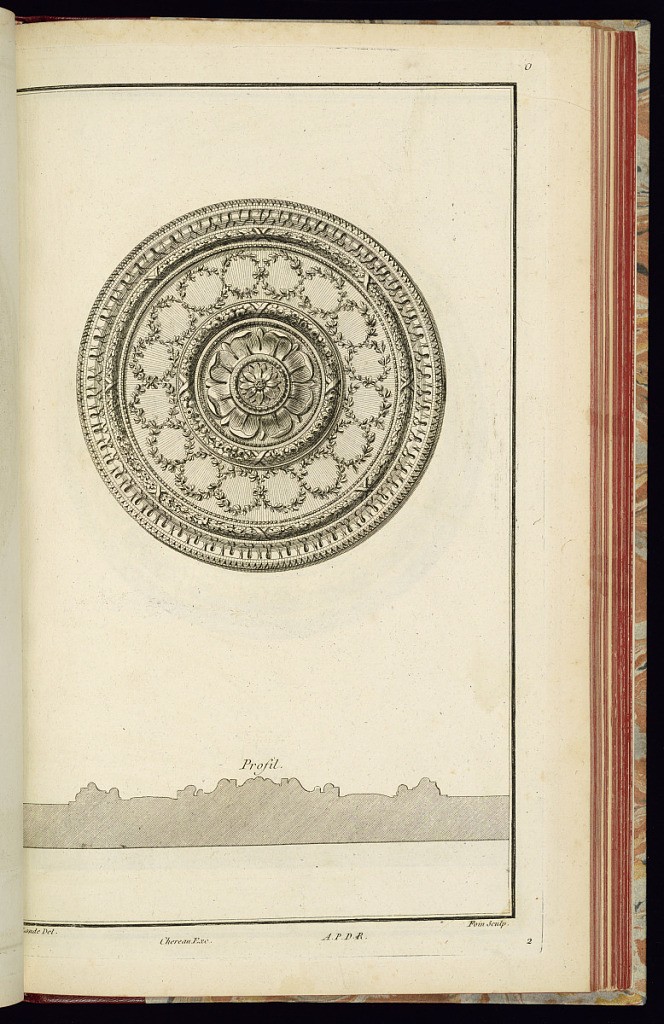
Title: Rosette Design for a Ceiling
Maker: Richard de Lalonde, French, active 1780–96
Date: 1785-1788
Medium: Etching on off-white laid paper
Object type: Print
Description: Rosette design for a ceiling with, from back edge to sight edge, lancet leaf, leaf and lamb tongue, bound oak lead, bead course, garland guilloche, bound roses, and bead course decoration. The profile of the rosette is printed below. The plate is signed and numbered.